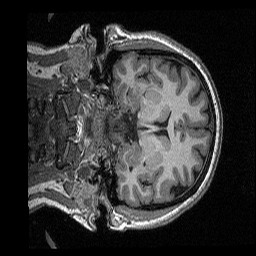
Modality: T1w
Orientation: coronal
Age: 35
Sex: female
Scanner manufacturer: siemens
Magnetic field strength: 3 T
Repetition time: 2.3 s
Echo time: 0.00298 s